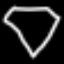
Label: diamond